Here is the wavelet time-frequency representation (scalogram) of a rolling-element bearing's vibration measurement. Diagnose the bearing from this image, choosing from: normal, inner_race, outer_race, ball.
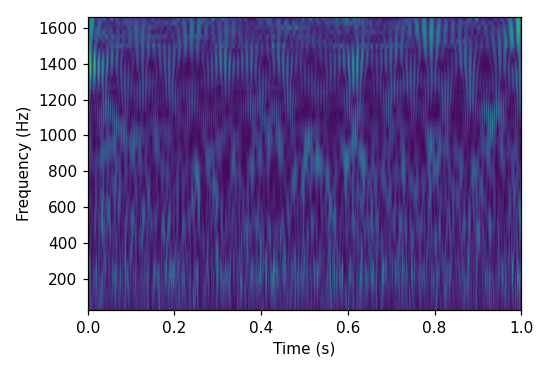
Answer: normal